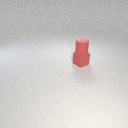
small red rubber cylinder above small red rubber cube